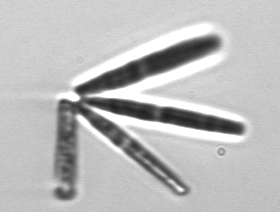
Label: Thalassionema